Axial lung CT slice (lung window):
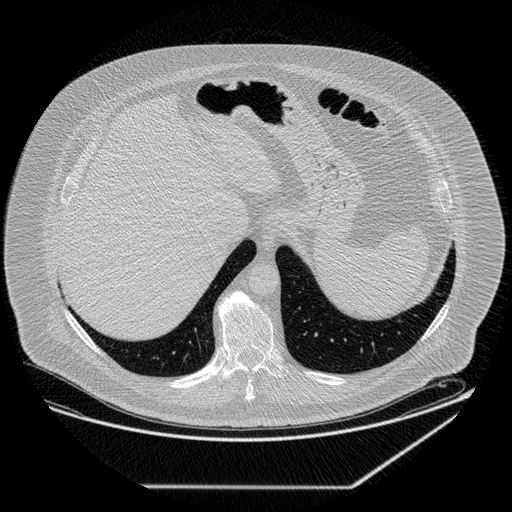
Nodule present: no